【题型】选择题　【知识点】平面几何　【难度】easy
如图，在 $\triangle ABC$ 中，$MN \parallel BC$，$DN \parallel MC$，下列结论正确的是（ ）

A. $\dfrac{AM}{NC} = \dfrac{AM}{AB}$
B. $\dfrac{AD}{DM} = \dfrac{DN}{MC}$
C. $\dfrac{AM}{MB} = \dfrac{AN}{AC}$
D. $\dfrac{DN}{MC} = \dfrac{MN}{BC}$
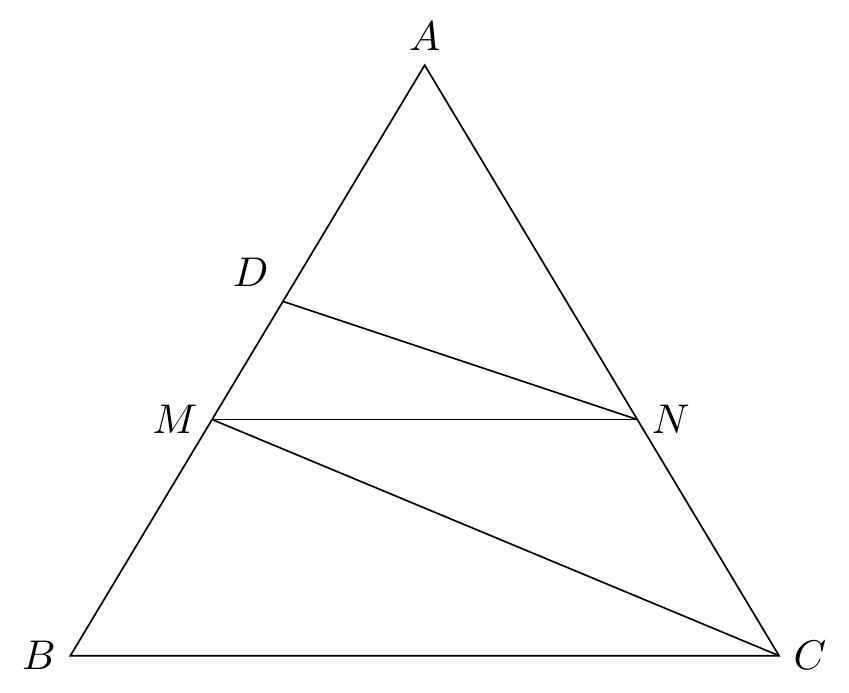
【解答】
$\because MN \parallel BC$

$\therefore \dfrac{AN}{AC} = \dfrac{MN}{BC}$，

$\because DN \parallel MC$

$\therefore \dfrac{AN}{AC} = \dfrac{DN}{MC}$，

$\therefore \dfrac{DN}{MC} = \dfrac{MN}{BC}$

故选：D。